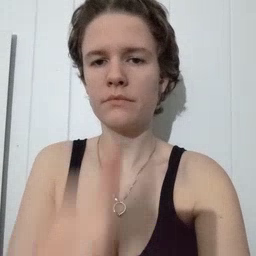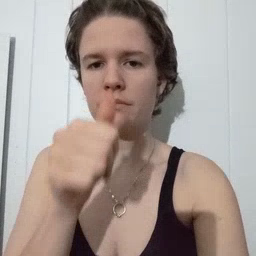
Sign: nuts